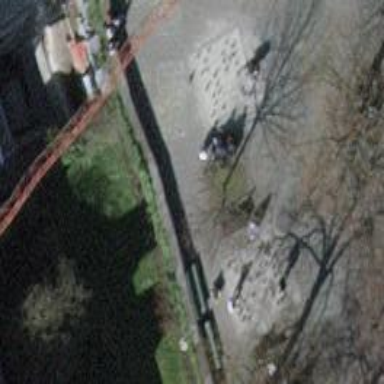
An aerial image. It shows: Picnic table located in leisure land area.